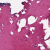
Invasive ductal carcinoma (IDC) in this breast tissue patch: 0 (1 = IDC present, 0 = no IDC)